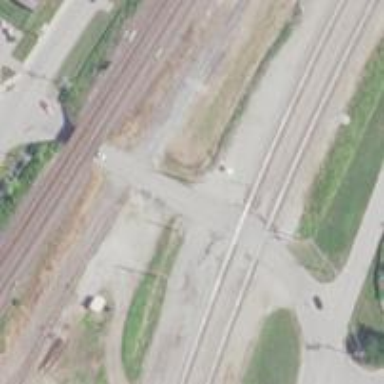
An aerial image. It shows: Railway level crossing.